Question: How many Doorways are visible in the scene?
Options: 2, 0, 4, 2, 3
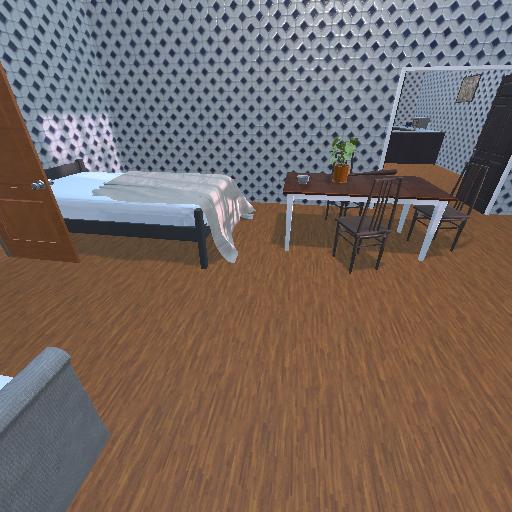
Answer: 2